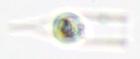
Label: Tintinnid